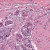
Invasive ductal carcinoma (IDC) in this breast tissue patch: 1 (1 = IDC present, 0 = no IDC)